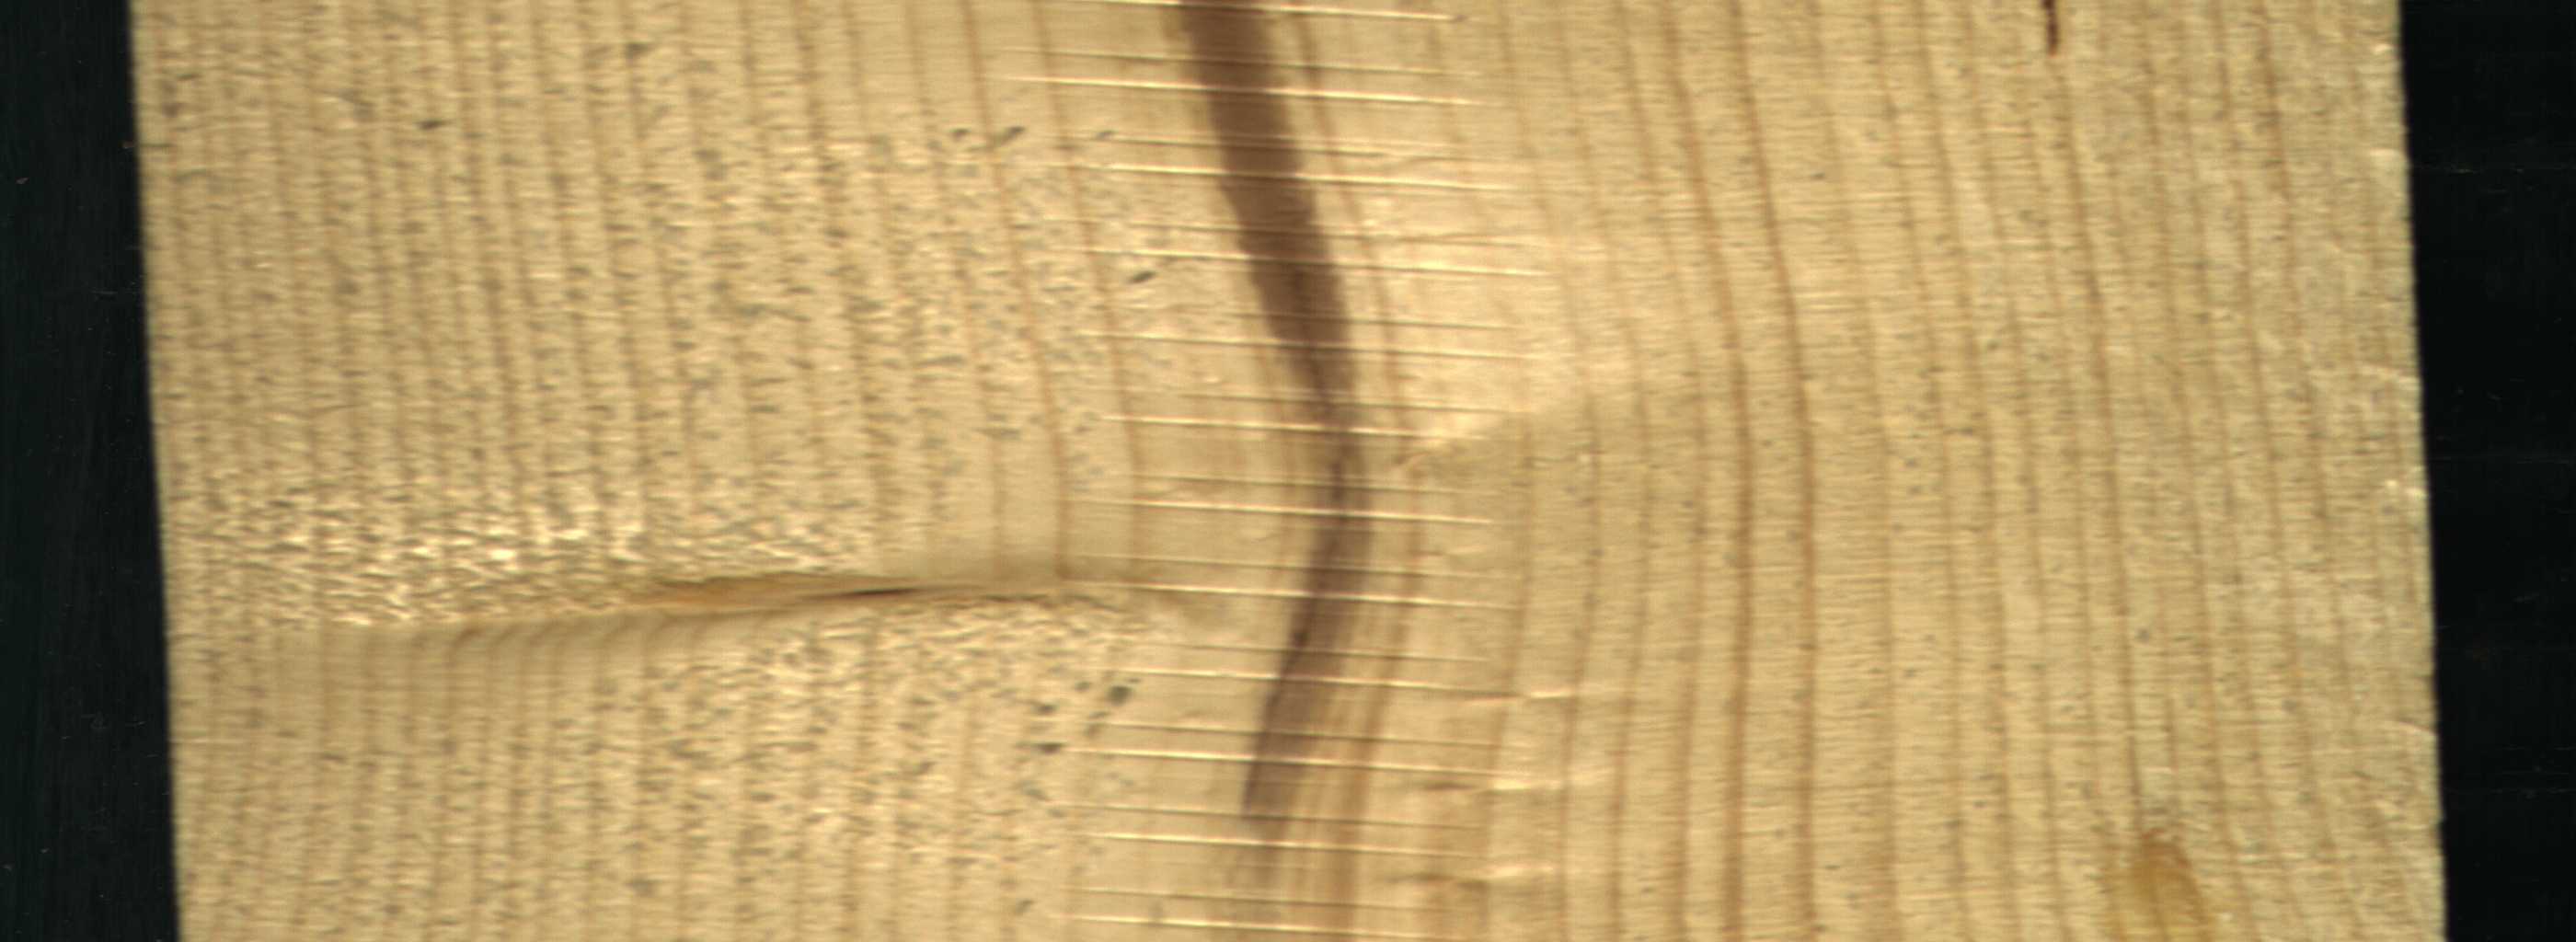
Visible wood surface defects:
Marrow
resin
resin
Live_Knot